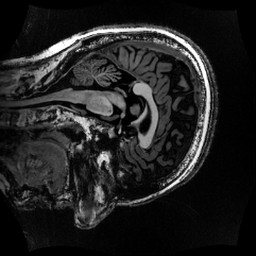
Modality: MP2RAGE
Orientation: sagittal
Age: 66
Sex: female
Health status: healthy